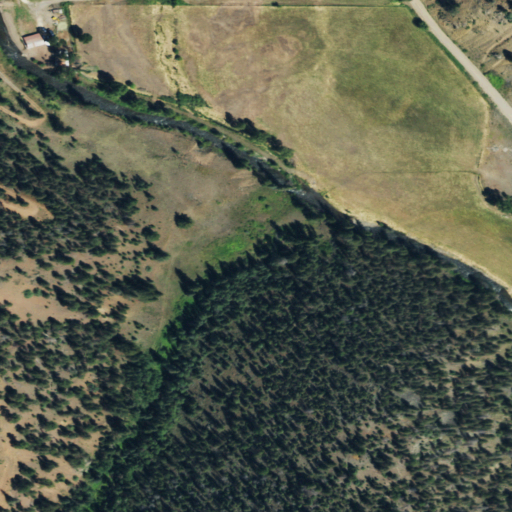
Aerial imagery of valley in Colorado named Rudolph Gulch containing evergreen forest, woody wetlands, shrub, pasture, herbaceous wetlands, open development, deciduous forest, and low intensity development